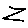
Label: zigzag